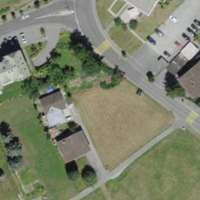
EUNIS habitat code: 55
Species observed at this site:
Gentiana cruciata
Potentilla recta